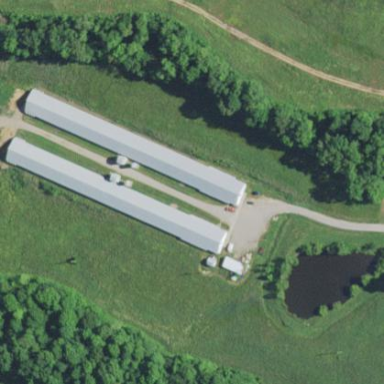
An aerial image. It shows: Farm auxiliary building.